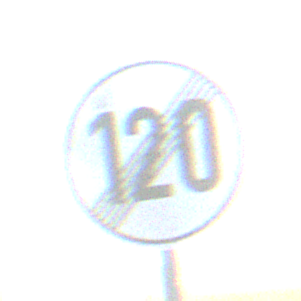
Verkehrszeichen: EndeGeschwindigkeit120
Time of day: SunriseSunset
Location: Outdoor (RoadRail)
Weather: Clear
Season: NotSpecified
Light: Natural